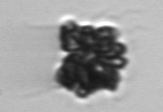
Label: Corymbellus